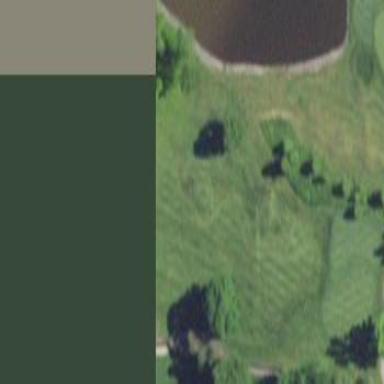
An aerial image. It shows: Grassy area designated as golf fairway.